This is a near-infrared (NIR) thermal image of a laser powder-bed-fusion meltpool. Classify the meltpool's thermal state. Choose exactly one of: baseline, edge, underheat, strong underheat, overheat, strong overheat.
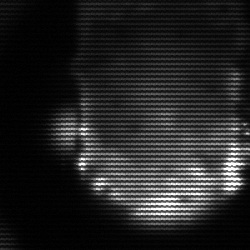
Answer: baseline